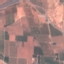
Label: PermanentCrop